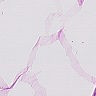
Metastatic tissue present: no